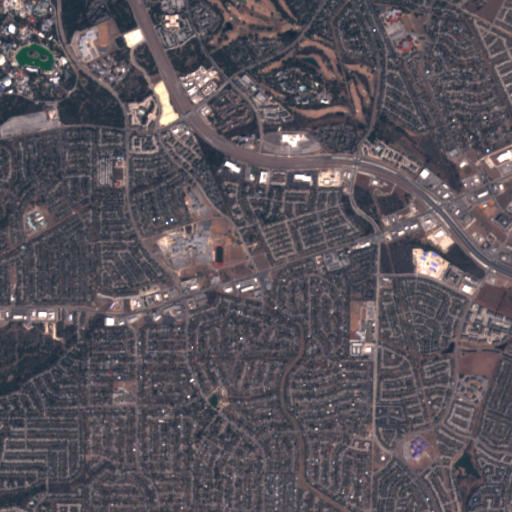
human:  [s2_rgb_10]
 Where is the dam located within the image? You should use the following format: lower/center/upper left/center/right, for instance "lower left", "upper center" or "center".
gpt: The dam is located in the lower right of the image.
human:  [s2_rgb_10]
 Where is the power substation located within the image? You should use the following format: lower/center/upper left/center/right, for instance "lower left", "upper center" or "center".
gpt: The power substation is located in the upper right of the image.
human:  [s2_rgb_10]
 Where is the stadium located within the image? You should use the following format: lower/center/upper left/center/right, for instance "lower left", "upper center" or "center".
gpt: The stadium is located in the upper left of the image.
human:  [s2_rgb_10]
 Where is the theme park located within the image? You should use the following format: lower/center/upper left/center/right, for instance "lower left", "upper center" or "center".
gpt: The theme park is located in the upper left of the image.
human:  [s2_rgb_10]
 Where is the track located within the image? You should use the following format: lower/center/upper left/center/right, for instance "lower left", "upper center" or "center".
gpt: The track is located in the center of the image.
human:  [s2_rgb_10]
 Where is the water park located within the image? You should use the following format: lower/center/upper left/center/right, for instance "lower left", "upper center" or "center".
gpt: The water park is located in the upper center of the image.
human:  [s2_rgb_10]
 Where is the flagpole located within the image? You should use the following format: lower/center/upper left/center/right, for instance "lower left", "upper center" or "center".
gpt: The flagpole is located in the center right of the image.
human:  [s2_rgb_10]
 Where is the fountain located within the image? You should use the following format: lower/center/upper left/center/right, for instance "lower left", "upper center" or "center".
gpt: The fountain is located in the upper left of the image.
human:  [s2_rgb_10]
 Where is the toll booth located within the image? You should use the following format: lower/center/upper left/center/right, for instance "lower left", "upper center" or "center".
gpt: The toll booth is located in the upper left of the image.
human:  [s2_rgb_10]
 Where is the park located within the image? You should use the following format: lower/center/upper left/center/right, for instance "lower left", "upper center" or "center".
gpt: There is no park in the image.